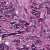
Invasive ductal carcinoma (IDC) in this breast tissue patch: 1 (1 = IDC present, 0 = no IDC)